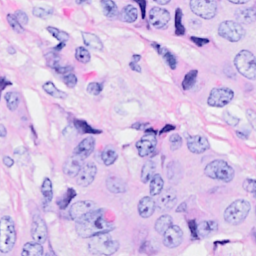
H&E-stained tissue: Breast